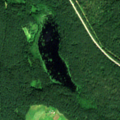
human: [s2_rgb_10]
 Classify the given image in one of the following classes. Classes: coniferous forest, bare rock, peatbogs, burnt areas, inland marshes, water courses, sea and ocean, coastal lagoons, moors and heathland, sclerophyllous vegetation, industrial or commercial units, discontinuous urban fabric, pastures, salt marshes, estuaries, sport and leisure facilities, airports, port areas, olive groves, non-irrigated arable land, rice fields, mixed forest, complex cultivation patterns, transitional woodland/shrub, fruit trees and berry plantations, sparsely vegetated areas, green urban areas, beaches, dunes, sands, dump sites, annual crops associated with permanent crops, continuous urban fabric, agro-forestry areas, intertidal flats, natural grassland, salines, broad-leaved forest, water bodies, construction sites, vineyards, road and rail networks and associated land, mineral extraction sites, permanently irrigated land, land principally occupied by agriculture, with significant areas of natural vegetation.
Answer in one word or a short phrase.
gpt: complex cultivation patterns, coniferous forest, mixed forest, transitional woodland/shrub